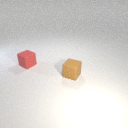
small brown rubber cube to the right of small red rubber cube